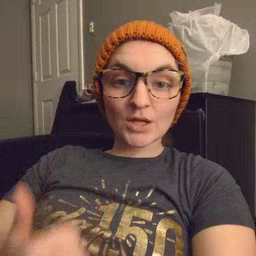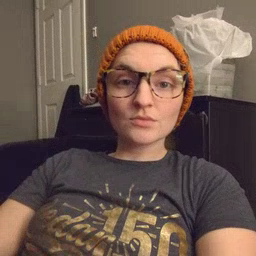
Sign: now